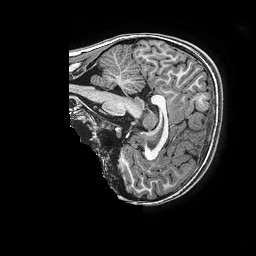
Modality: T1w
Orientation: sagittal
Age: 11
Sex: female
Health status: ill
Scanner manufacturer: ge
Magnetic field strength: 3 T
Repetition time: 0.0077 s
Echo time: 0.003436 s